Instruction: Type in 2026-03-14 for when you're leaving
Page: home
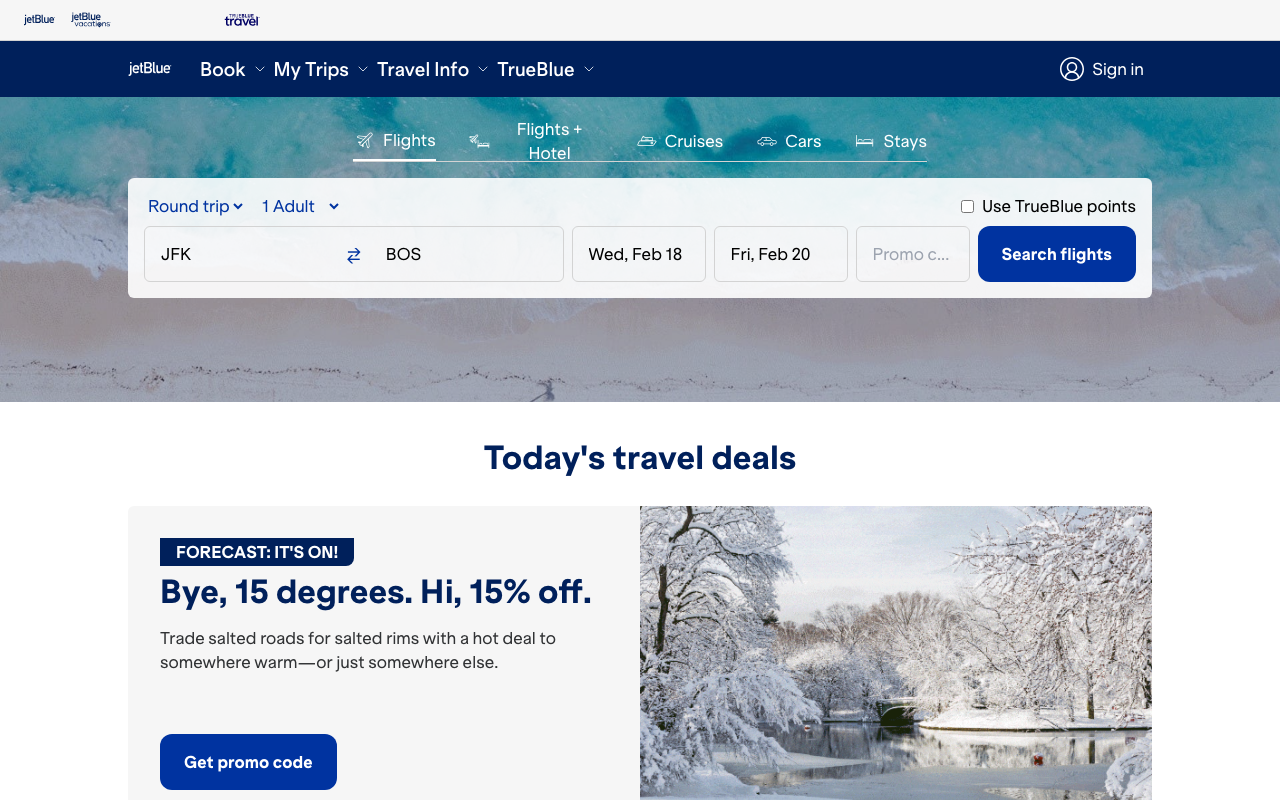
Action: type